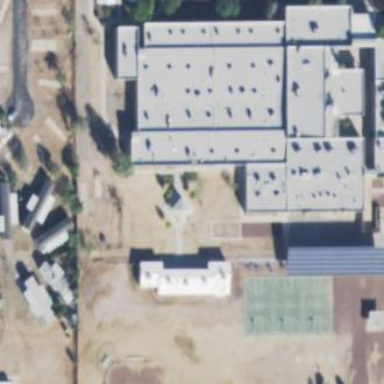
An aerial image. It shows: School building.